Question: I've tried various ways to clear this version of Node.js. But in the end, this version is not deleted!
I tried several methods like <URL>

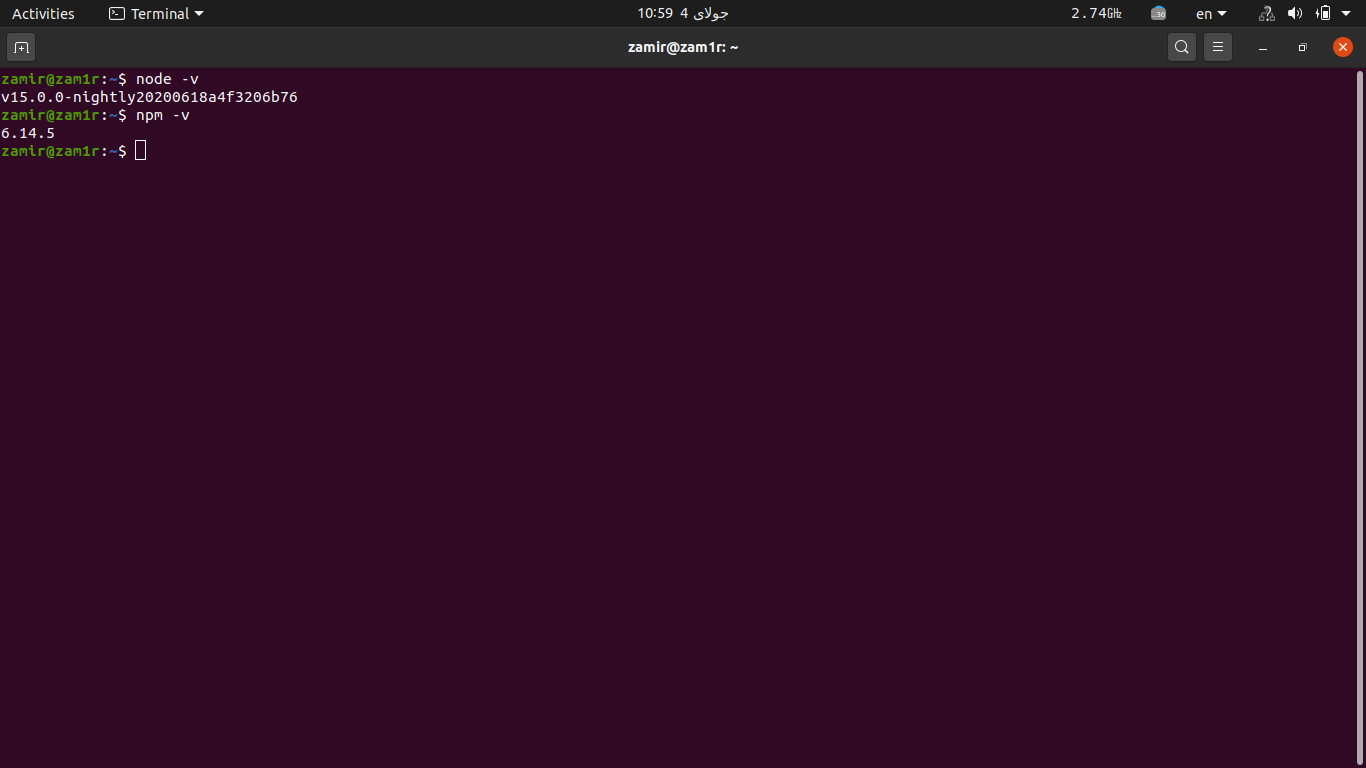
Answer: You have to try the following steps
- 'npm cache clean -f'- 'npm install -g n'- 'sudo n [version]'
the 'version' that you want